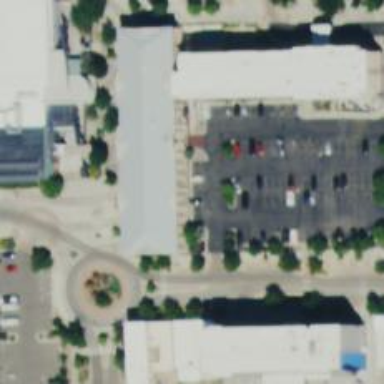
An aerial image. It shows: Parking space.